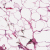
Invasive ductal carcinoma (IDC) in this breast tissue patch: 0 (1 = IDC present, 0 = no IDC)